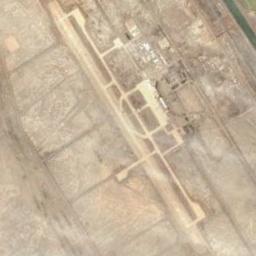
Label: airport